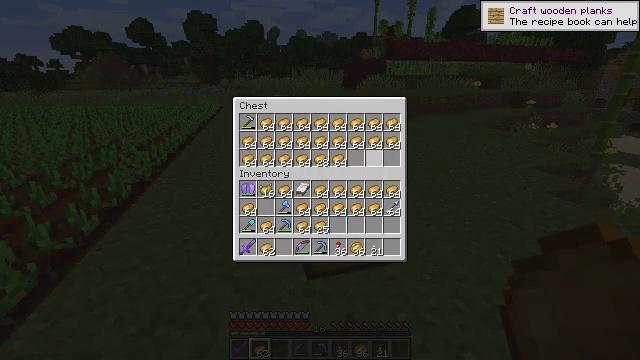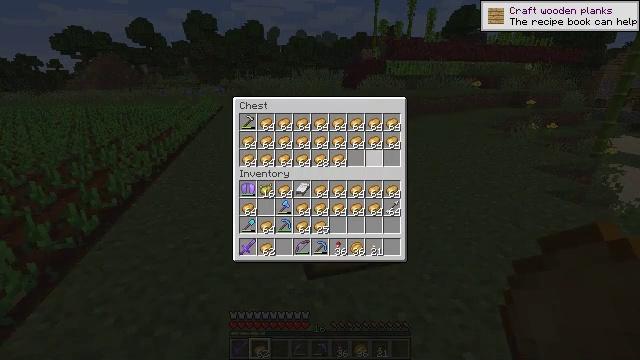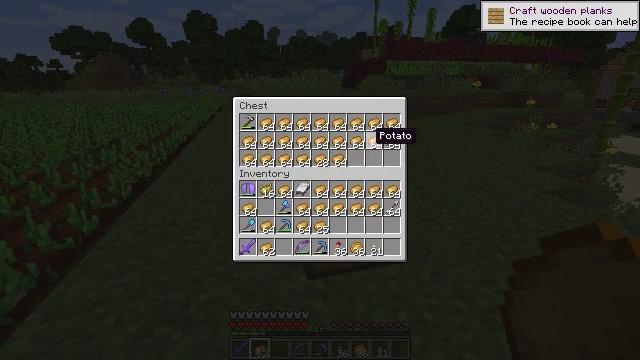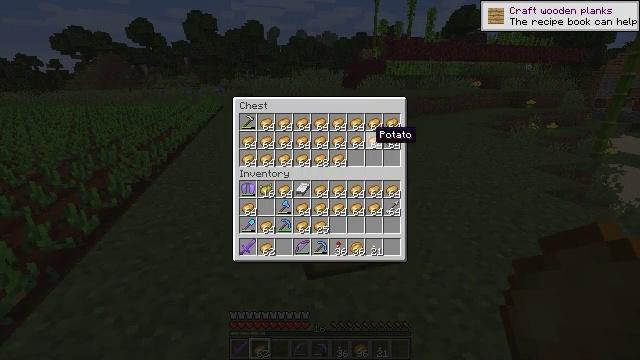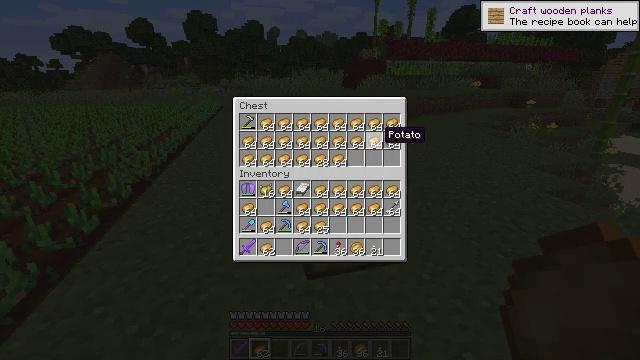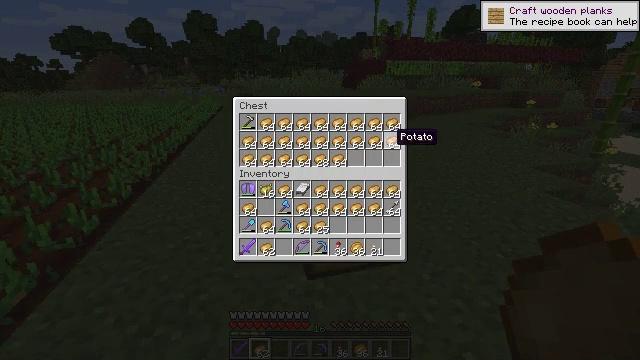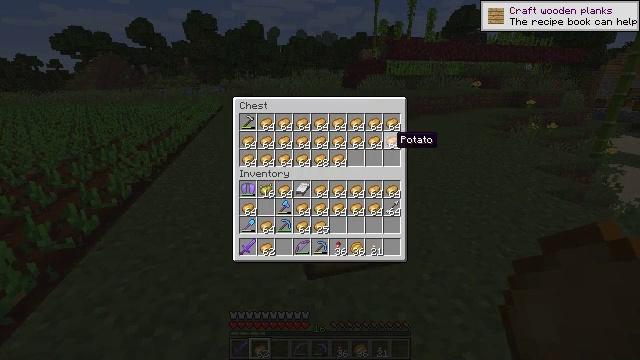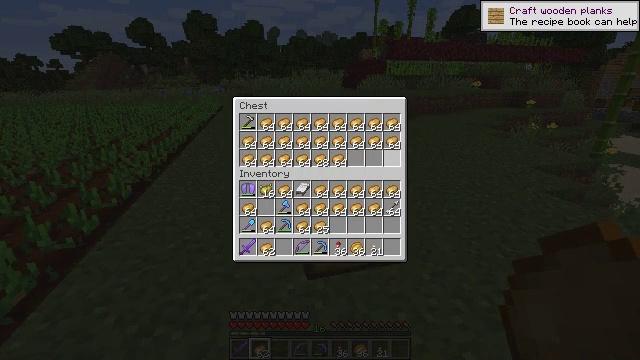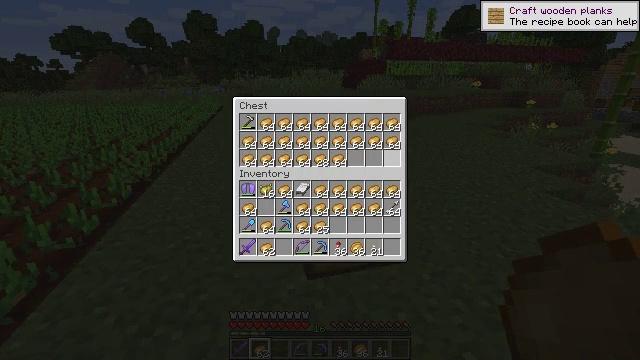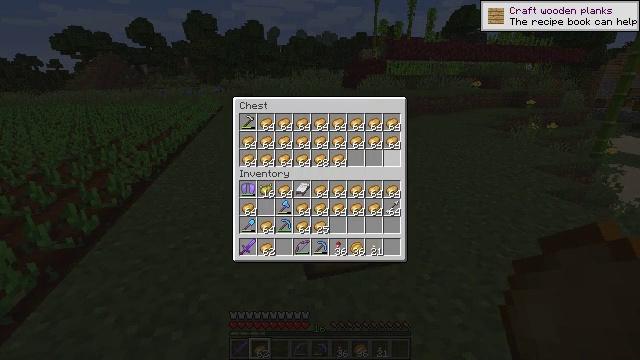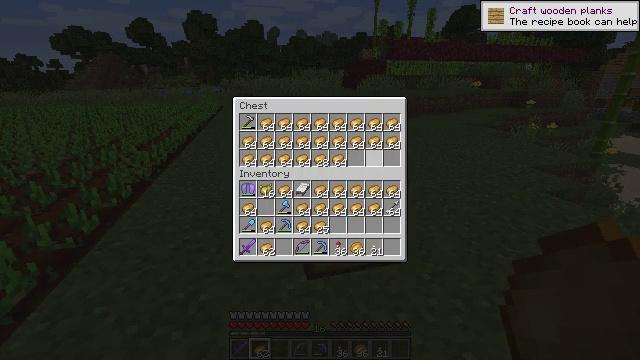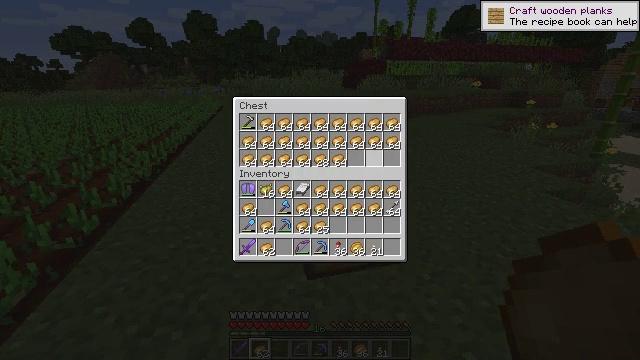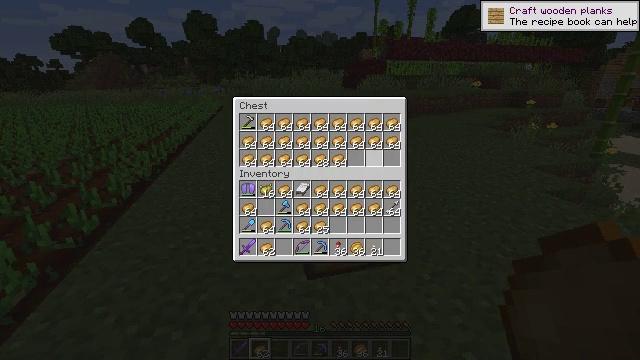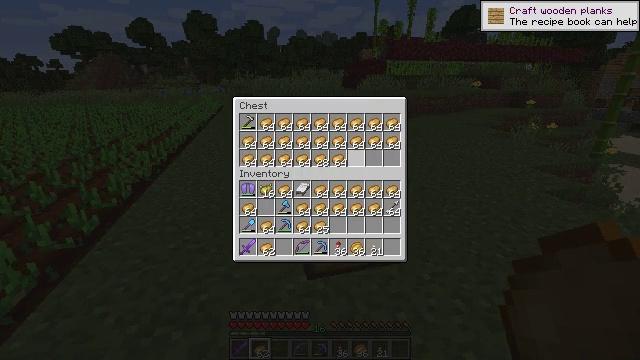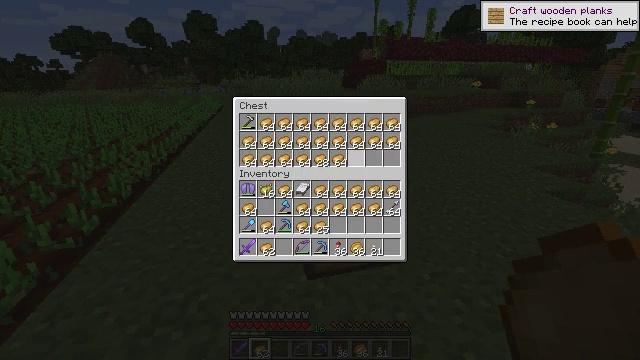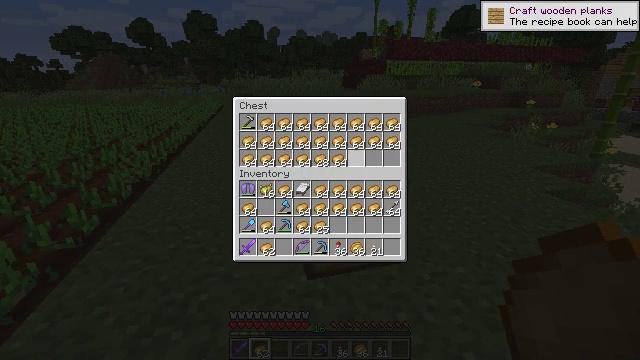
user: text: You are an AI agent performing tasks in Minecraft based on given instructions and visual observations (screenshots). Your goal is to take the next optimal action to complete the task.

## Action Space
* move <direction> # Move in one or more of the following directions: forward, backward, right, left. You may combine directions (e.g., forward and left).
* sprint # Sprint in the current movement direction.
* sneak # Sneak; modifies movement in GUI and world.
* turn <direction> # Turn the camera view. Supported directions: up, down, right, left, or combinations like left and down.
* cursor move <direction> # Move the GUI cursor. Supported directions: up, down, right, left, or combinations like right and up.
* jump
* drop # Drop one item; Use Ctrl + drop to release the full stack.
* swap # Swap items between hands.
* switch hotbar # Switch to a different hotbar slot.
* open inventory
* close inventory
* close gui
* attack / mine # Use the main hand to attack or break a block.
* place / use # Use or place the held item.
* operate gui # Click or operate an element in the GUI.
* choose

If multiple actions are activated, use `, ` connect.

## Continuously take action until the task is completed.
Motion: motion action
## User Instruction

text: Remove a poisonous potato from the inventory.
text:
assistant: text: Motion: no_op
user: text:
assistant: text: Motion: cursor move left and up
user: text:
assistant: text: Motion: no_op
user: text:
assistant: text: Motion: cursor move right
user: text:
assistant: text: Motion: cursor move right
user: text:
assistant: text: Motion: no_op
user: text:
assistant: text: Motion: no_op
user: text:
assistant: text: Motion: no_op
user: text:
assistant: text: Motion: no_op
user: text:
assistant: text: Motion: cursor move left
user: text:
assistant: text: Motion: no_op
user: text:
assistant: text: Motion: cursor move left
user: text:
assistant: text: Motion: no_op
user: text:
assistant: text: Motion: no_op
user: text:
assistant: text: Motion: cursor move left
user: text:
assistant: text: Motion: no_op
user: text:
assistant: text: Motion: no_op
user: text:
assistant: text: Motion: no_op
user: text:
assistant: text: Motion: no_op
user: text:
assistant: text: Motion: no_op
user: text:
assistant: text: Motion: no_op
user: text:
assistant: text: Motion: sneak
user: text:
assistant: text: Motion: sneak
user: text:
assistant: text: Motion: sneak, choose
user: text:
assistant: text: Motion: sneak, choose
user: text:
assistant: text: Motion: sneak, cursor move left, choose
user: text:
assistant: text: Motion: sneak, cursor move left
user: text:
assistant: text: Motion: sneak
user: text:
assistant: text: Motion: sneak
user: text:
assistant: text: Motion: sneak, choose